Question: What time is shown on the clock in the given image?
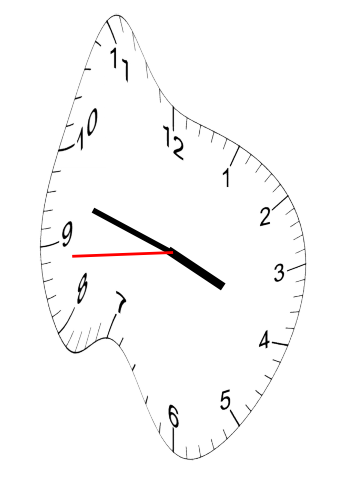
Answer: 03:47:44